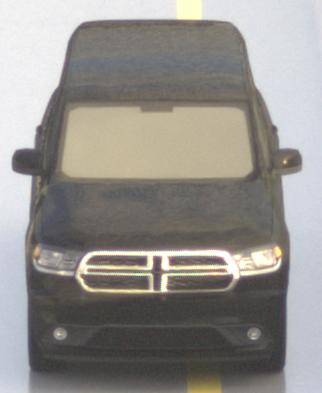
Make: Dodge
Model: Durango
Detailed model: Gen. 3
Model produced from: 2010
Doors: 5
Color: black
Road condition: wet road
Daytime: morning or afternoon
Contrast: medium contrast